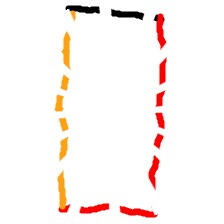
Shape: rectangle